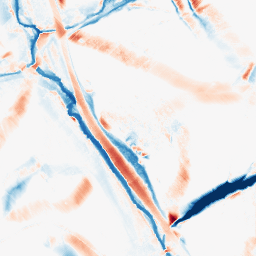
Category: morphological
Decomposition family: morphological_diamond
Decomposition parameters: operation: average
radius: 15
Upsampling method: sinc_hamming
Upsampling parameters: scale: 4
kernel_size: 16
Upsampling scale: 4